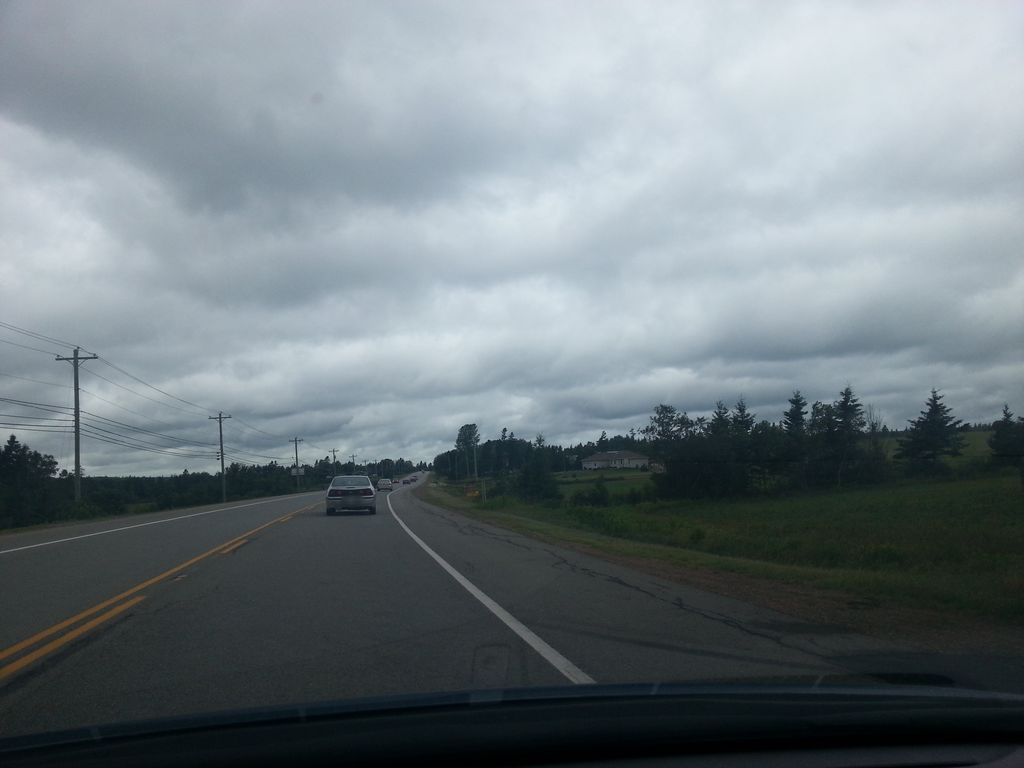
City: charlottetown